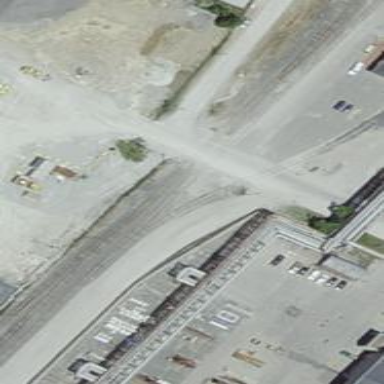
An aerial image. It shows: Railway level crossing.